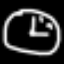
Label: clock